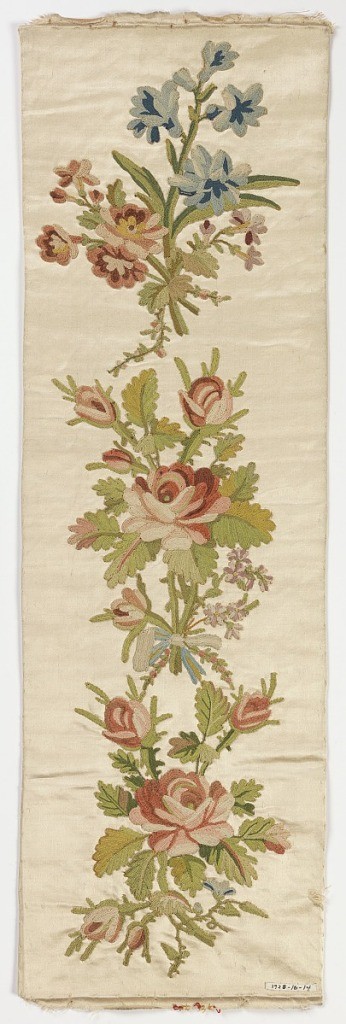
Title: Panel
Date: ca. 1770
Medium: silk embroidery on silk foundation Technique: embroidered on satin weave
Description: White satin with embroidery in colored silk and chenille in a design of flowers tied with ribbons.